Question: I am new to flutter and android studio and have been following a tutorial on creating flutter apps. However, I am not able to create a new flutter project but I am unable to find the button to create the new project. Do I have to install anything else? Thank you so much in advance.
[Android Studio main screen]
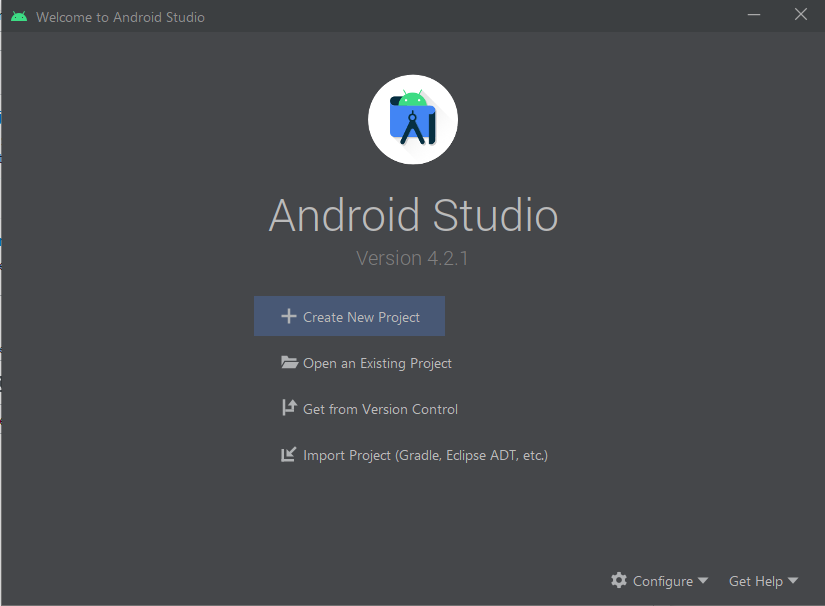
Answer: Only Android Studio 3.2 allow to create project in direct.
So you can create it with Intellij Idea or command flutter create project_name